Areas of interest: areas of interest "Commercial service"
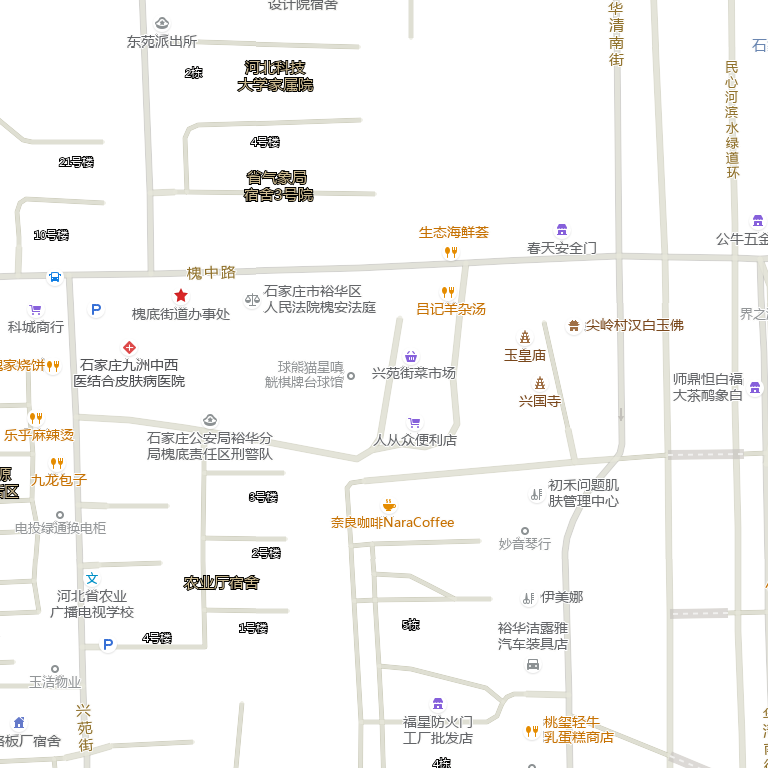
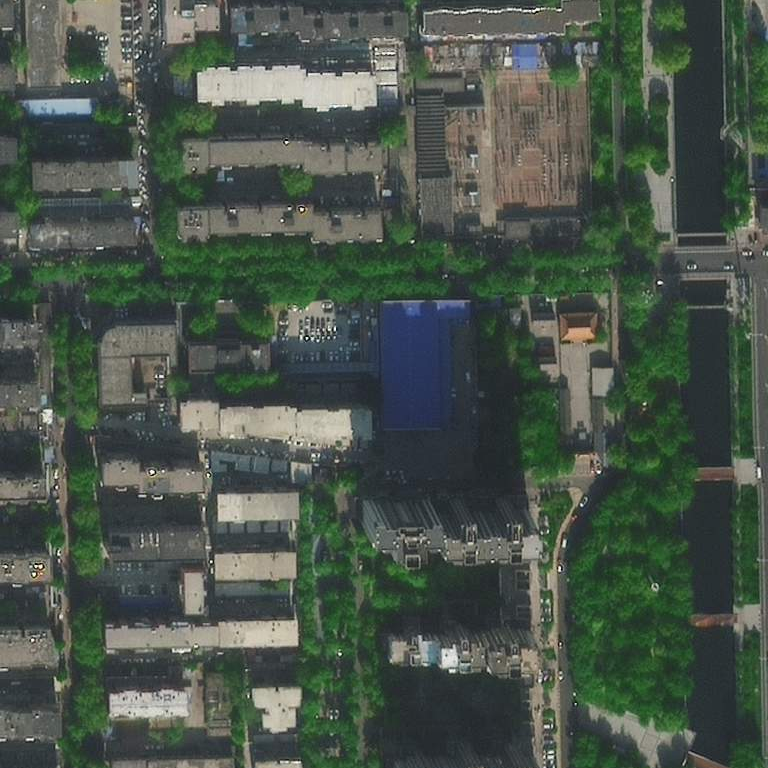